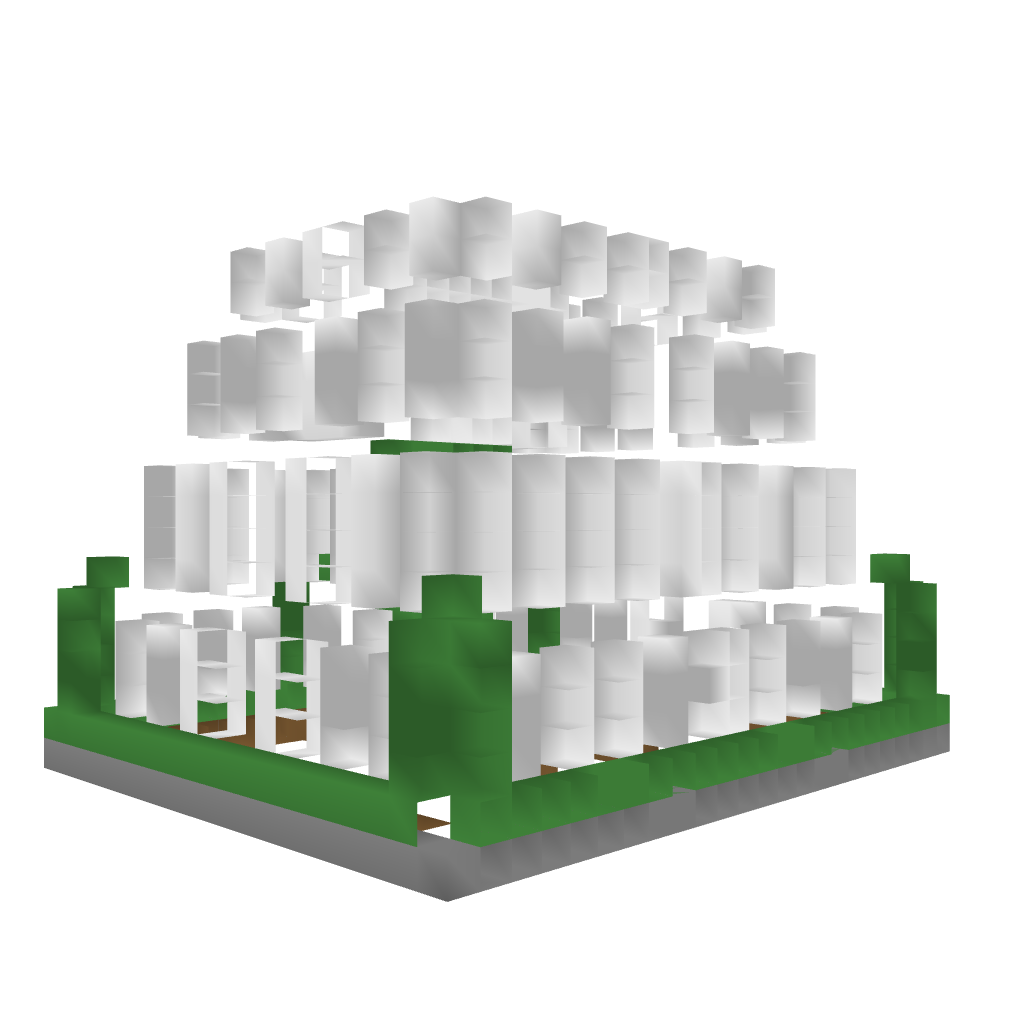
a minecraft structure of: Modern Government Building bad low quality